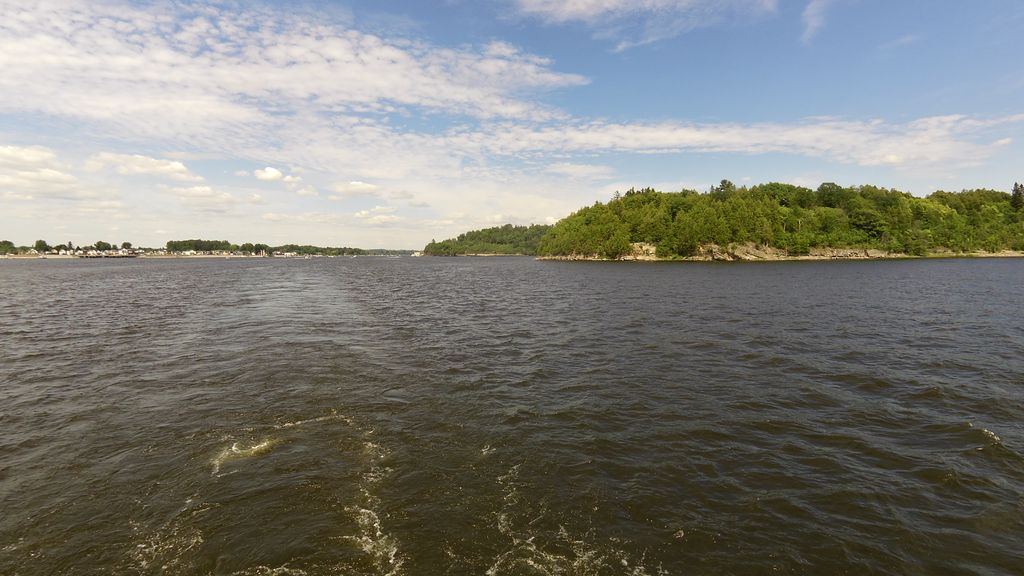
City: ottawa-gatineau